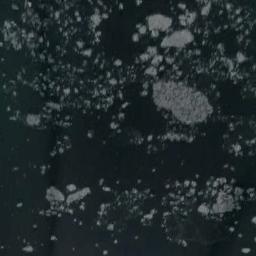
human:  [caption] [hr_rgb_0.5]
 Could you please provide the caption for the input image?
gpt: A large piece of ice and many small pieces of ice floating around it float on the deep blue sea .

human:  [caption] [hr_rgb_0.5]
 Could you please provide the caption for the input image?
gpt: There are many ice on the deep green sea .

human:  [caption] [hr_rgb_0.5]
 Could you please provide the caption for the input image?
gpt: A lot of small pieces of sea ice float in the deep blue sea .

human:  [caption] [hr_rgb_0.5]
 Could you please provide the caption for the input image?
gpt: There are different shapes of sea ice .

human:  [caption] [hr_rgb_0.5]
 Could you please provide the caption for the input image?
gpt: There are many pieces of sea ice .